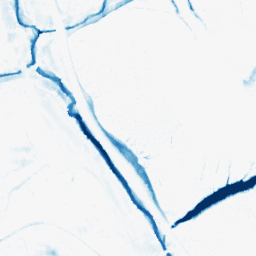
Category: morphological
Decomposition family: morphological_ellipse
Decomposition parameters: operation: closing
width: 20
height: 10
Upsampling method: quintic
Upsampling parameters: scale: 2
Upsampling scale: 2